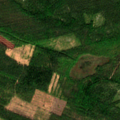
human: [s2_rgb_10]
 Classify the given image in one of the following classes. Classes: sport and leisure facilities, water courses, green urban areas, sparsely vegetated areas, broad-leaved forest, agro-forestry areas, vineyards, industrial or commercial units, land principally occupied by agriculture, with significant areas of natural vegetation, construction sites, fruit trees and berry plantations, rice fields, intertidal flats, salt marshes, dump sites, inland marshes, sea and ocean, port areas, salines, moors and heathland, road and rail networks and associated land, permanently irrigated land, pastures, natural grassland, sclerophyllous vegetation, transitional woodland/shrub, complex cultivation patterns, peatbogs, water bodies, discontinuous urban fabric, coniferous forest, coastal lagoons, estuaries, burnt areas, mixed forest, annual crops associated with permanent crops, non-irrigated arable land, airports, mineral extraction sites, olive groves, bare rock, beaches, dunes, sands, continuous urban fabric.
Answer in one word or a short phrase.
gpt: coniferous forest, mixed forest